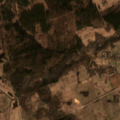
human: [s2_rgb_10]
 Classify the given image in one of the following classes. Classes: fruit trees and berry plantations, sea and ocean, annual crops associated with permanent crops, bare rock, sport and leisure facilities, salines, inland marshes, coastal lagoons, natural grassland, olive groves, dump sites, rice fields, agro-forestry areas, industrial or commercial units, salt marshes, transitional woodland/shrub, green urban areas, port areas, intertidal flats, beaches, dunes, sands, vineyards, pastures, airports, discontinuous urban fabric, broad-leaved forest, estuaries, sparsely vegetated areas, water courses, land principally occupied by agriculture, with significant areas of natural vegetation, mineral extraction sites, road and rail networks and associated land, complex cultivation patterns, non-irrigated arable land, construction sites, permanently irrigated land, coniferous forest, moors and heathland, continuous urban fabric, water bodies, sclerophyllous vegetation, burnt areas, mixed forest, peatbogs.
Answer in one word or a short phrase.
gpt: non-irrigated arable land, pastures, complex cultivation patterns, land principally occupied by agriculture, with significant areas of natural vegetation, coniferous forest, mixed forest, transitional woodland/shrub